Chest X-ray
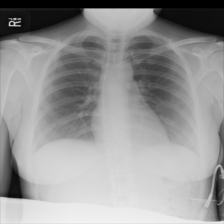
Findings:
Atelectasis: negative
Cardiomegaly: negative
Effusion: negative
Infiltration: negative
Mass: negative
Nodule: negative
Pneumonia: negative
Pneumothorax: negative
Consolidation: negative
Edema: negative
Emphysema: negative
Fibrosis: negative
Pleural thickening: negative
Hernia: negative